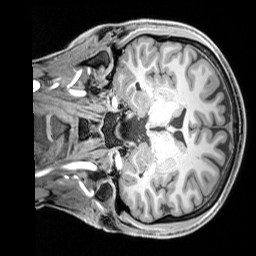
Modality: T1w
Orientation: coronal
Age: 31
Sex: female
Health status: healthy
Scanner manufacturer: siemens
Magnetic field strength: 3 T
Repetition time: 1.65 s
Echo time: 0.00182 s